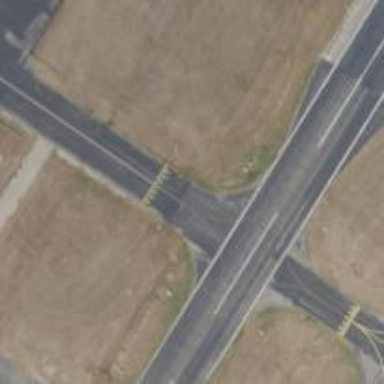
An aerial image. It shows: View of taxiway at the airport.